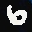
Label: 6